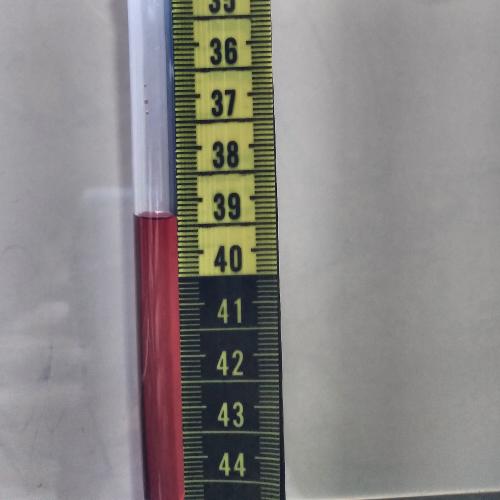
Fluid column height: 39.3 cm